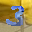
Label: 3